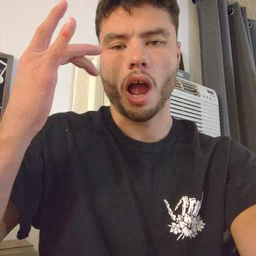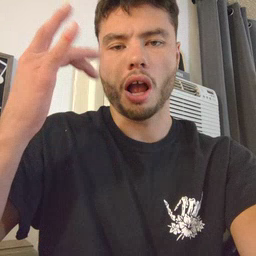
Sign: why